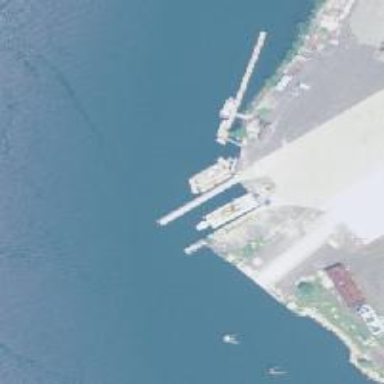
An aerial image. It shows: Man-made pier.